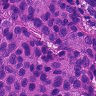
Metastatic tissue present: yes